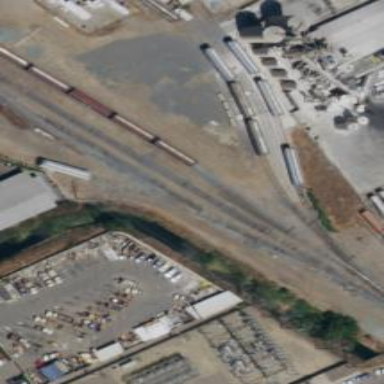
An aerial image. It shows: Rail spur service.